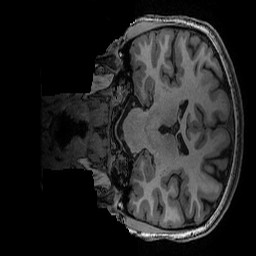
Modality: T1w
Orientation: coronal
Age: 10
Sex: female
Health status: ill
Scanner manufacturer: ge
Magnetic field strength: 3 T
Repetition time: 0.007664 s
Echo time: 0.00342 s